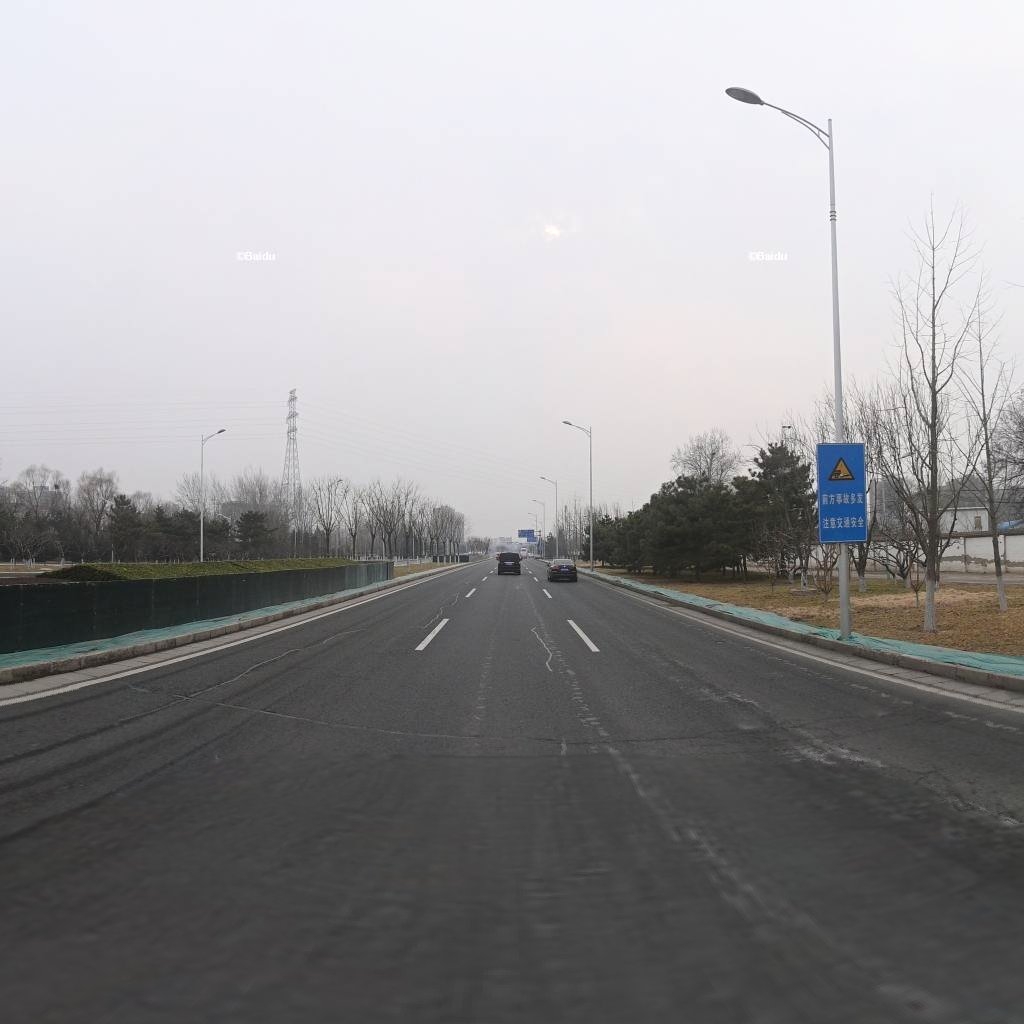
Region: Haidian
Road damage annotations: longitudinal patch, longitudinal patch, longitudinal patch, transverse patch, transverse crack